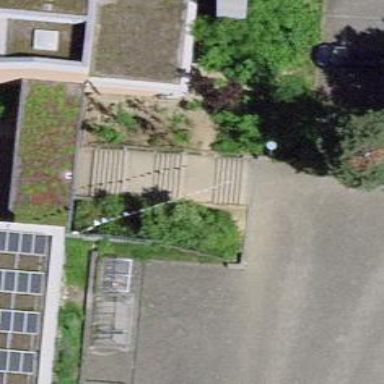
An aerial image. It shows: Set of concrete steps.